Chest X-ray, PA view. Patient: 40 years old, sex F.
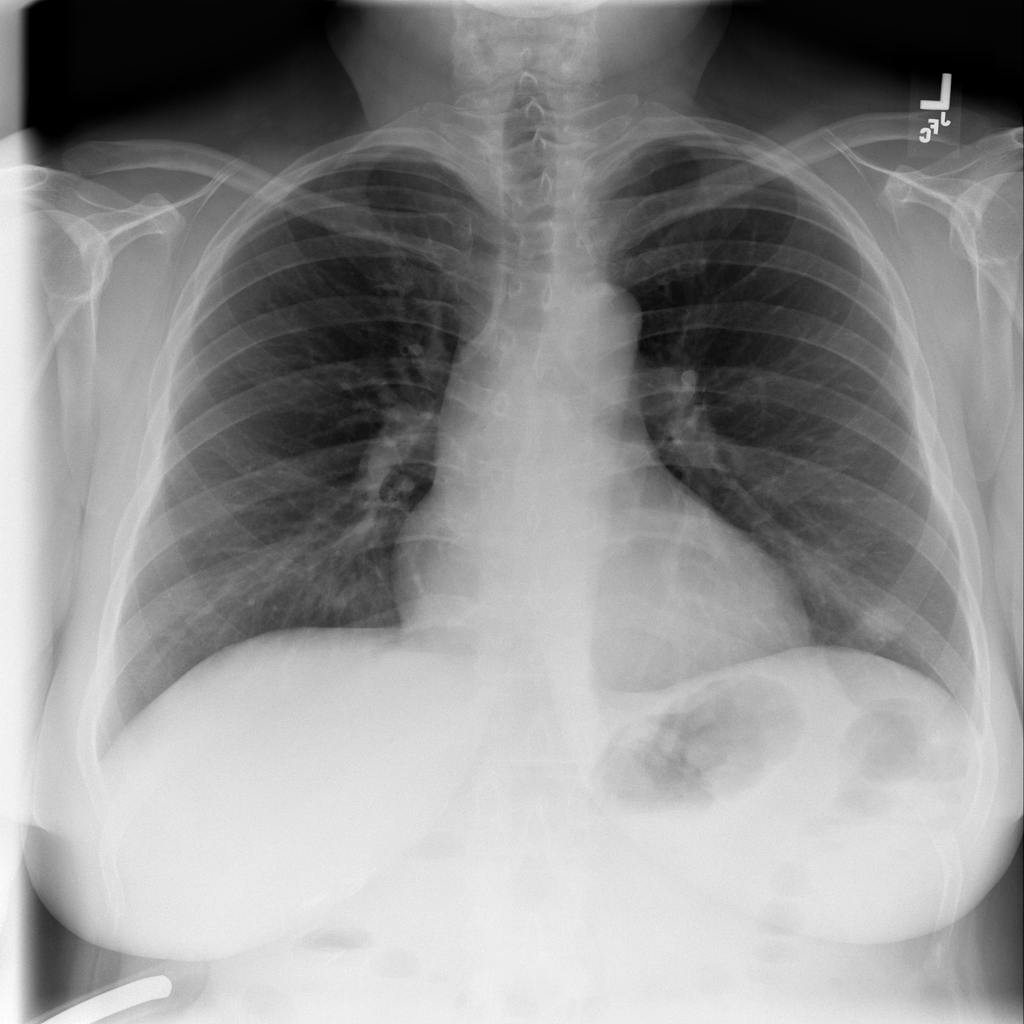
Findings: No Finding